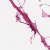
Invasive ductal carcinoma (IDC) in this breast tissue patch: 0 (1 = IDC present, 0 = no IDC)